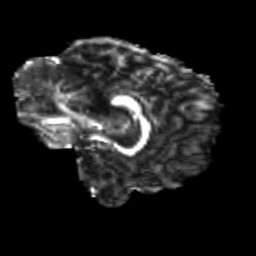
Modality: FA
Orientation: sagittal
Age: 18
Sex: female
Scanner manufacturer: siemens
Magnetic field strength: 3 T
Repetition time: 3.5 s
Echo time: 0.104 s